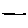
Label: line